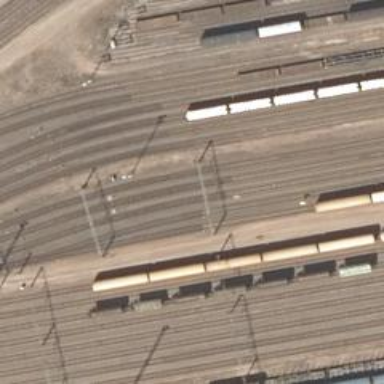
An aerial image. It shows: Railway yard with electrified contact lines.